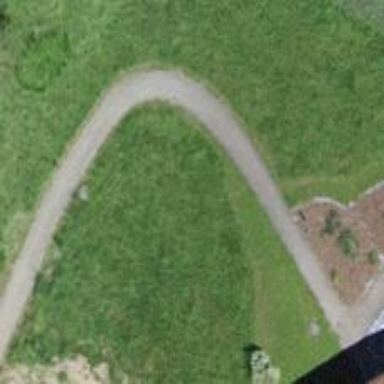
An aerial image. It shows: Footway.